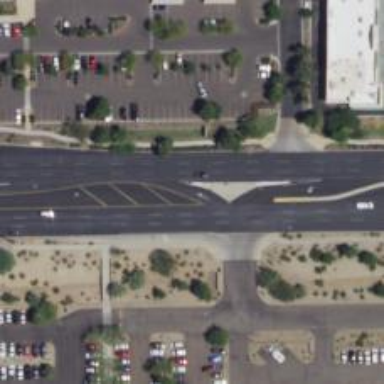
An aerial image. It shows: Asphalt road with secondary link designation.